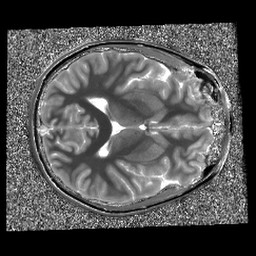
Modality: T1map
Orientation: axial
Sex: male
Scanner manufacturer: siemens
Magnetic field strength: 3 T
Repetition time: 5 s
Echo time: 0.00355 s